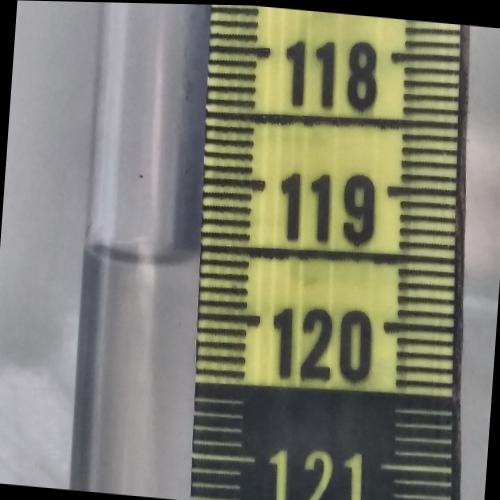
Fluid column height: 119.6 cm